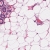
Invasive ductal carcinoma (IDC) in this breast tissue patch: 0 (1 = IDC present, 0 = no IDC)